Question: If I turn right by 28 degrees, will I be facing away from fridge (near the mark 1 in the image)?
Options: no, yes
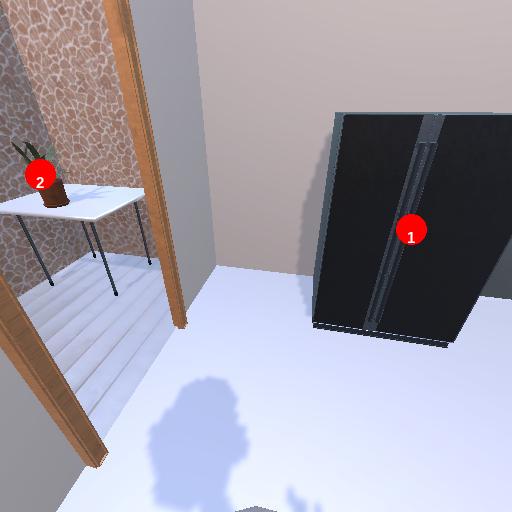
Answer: no